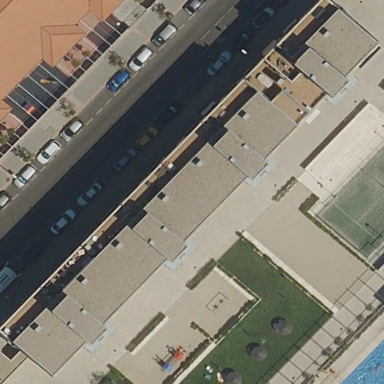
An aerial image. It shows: View of apartment building.